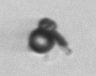
Label: bead